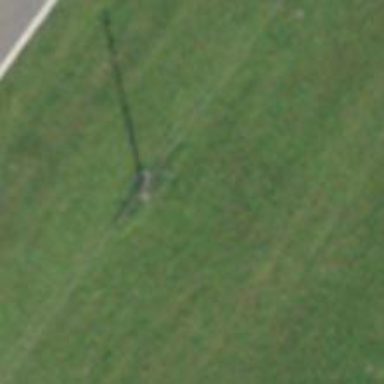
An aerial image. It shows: Power pole.